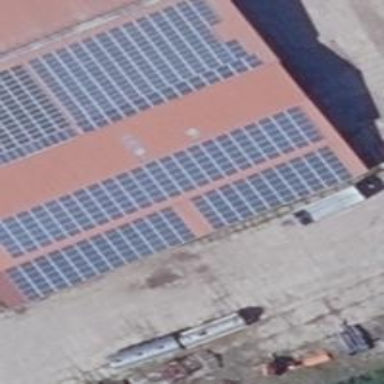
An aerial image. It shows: Solar-powered generator using photovoltaic technology. This small installation generates electricity through solar photovoltaic panels.